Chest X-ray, PA view. Patient: 64 years old, sex F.
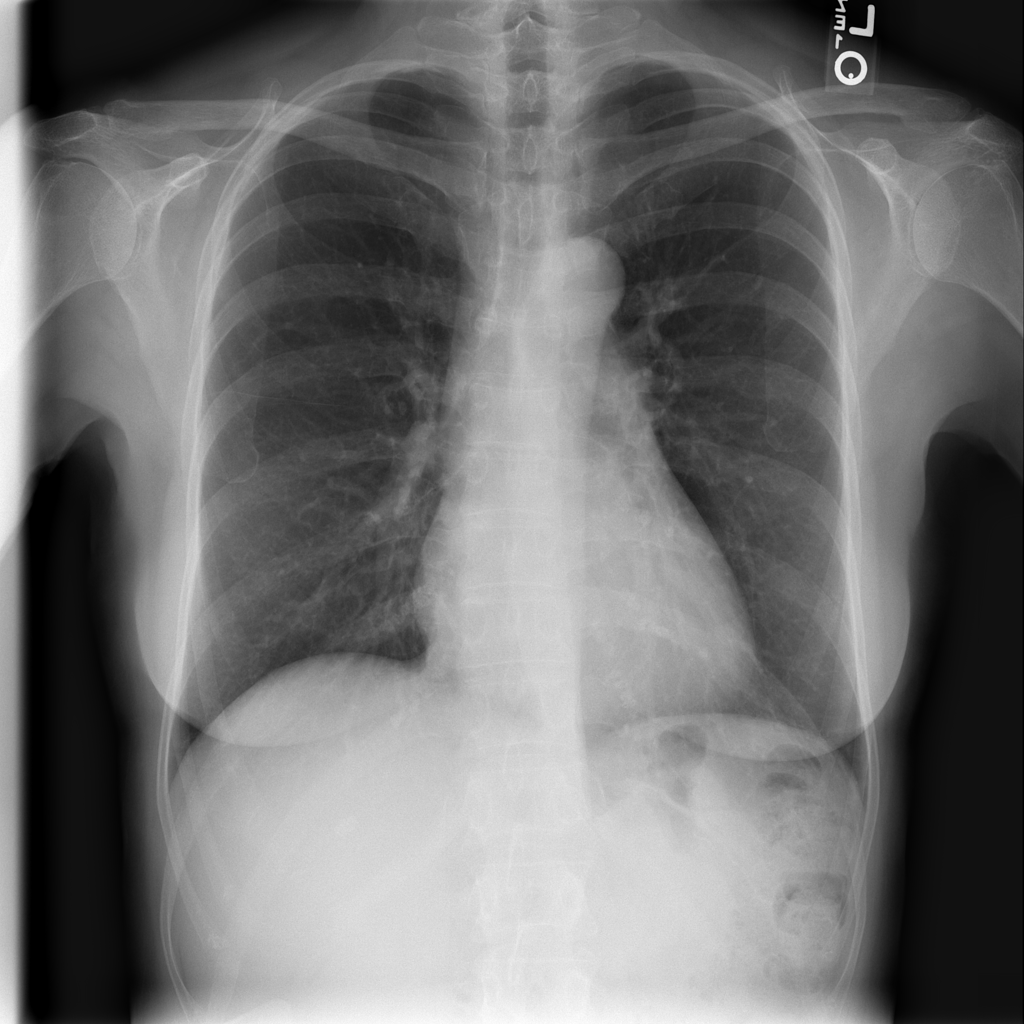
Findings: No Finding